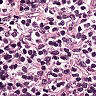
Metastatic tissue present: no